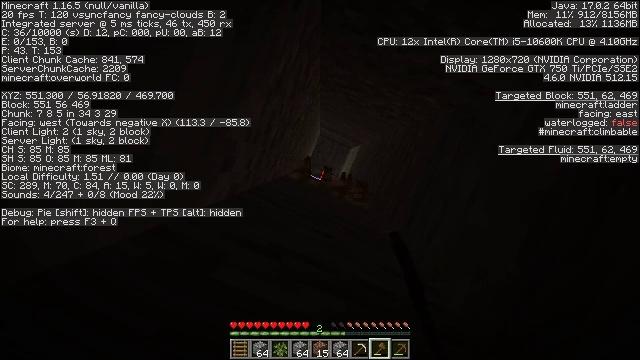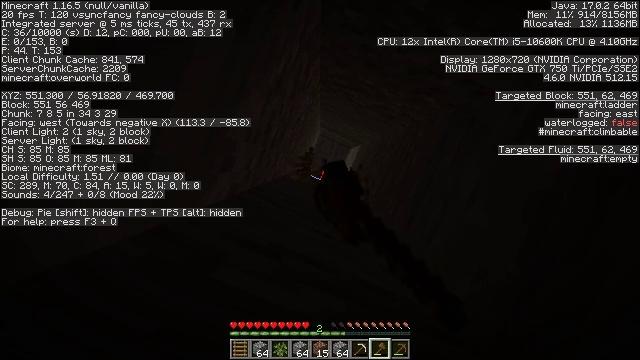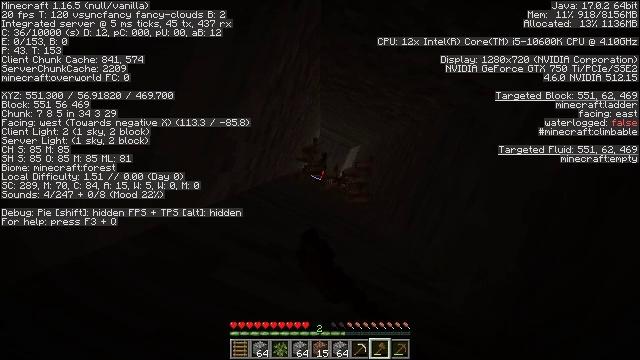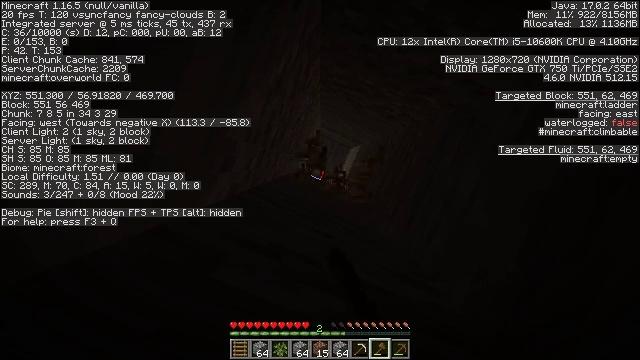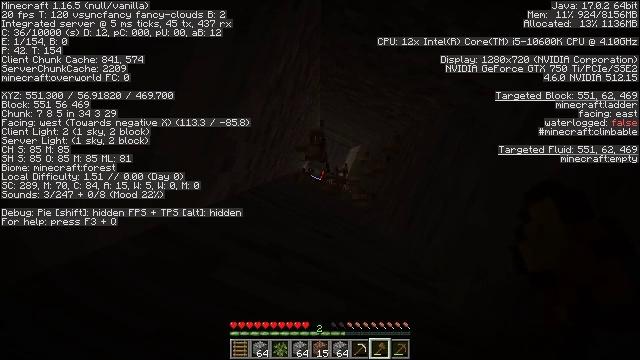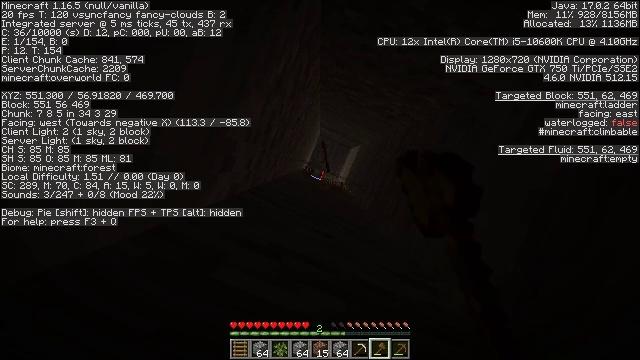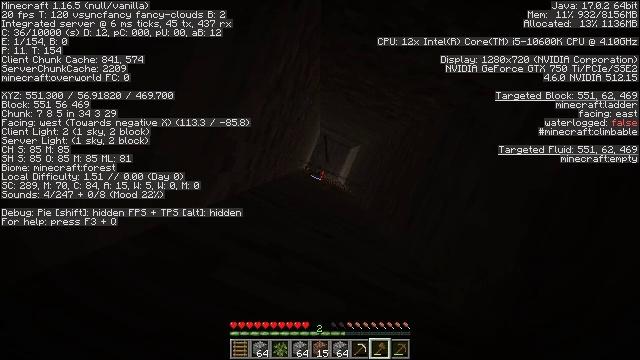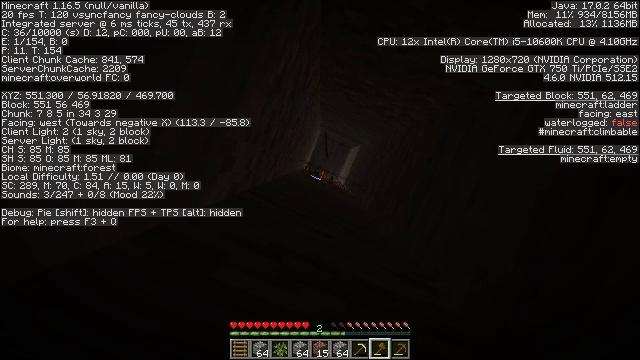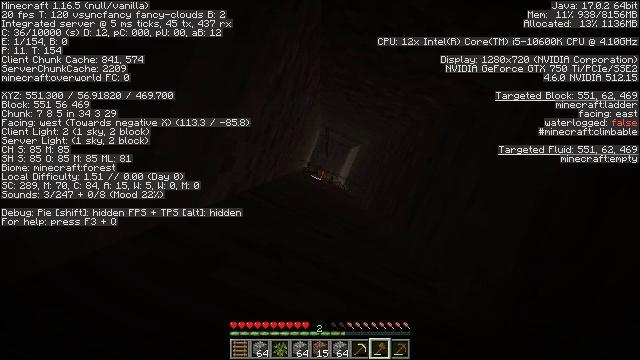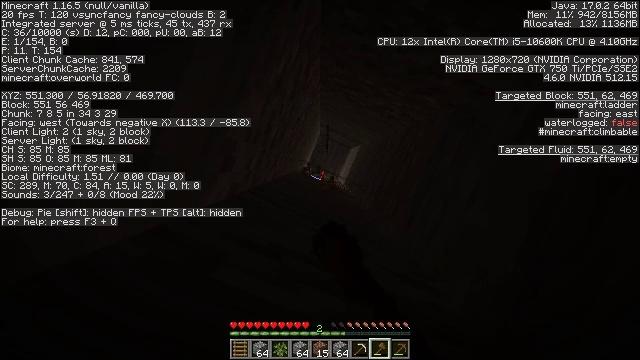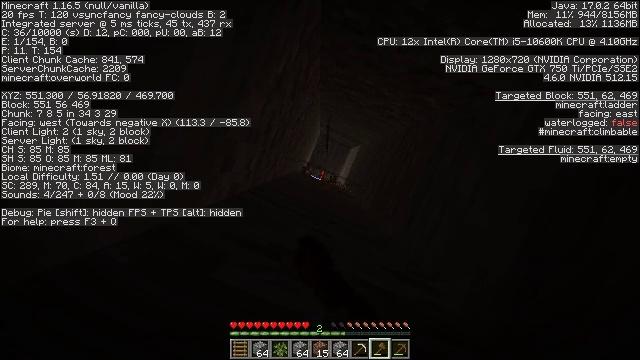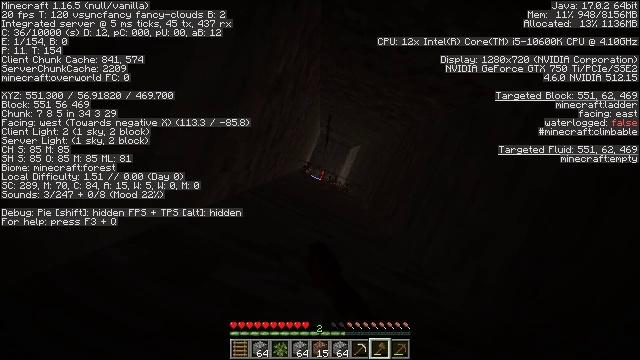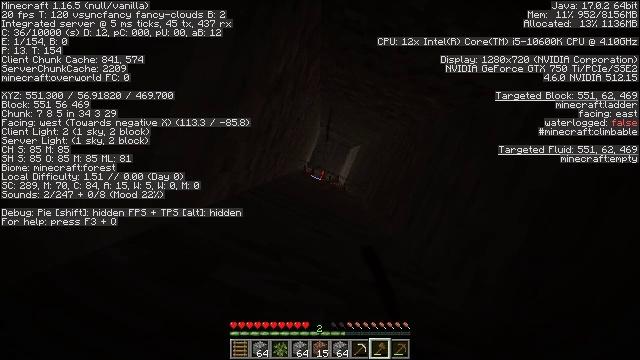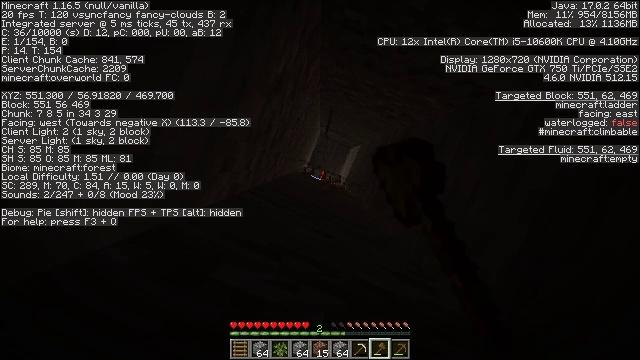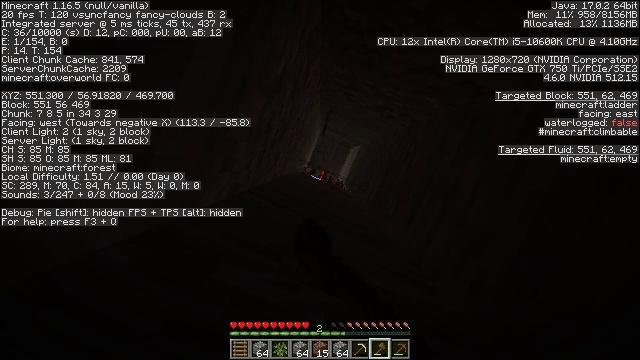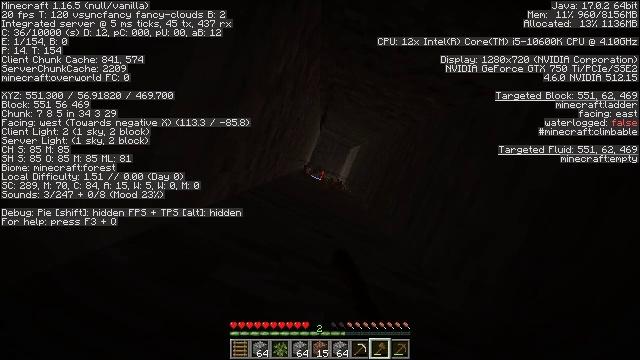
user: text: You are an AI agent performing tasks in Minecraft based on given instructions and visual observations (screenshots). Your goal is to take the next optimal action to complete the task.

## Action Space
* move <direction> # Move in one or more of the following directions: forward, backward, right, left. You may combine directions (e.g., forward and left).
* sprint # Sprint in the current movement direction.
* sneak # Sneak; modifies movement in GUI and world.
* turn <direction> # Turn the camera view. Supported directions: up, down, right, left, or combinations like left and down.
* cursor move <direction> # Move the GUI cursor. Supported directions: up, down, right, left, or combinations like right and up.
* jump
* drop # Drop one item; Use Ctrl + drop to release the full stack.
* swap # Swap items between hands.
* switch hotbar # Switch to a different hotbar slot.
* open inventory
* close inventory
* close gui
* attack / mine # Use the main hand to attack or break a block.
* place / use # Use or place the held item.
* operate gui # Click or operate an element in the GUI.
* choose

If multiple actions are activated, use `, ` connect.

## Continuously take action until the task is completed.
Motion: motion action
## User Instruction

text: Disassemble the ladder.
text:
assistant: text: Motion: sneak, attack / mine
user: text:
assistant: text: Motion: sneak, attack / mine
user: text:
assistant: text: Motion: sneak, attack / mine
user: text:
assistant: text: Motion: sneak, attack / mine
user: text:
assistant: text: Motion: sneak, attack / mine
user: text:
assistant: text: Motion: sneak, attack / mine
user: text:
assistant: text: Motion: sneak, attack / mine
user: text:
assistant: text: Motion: sneak, attack / mine
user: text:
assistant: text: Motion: sneak, attack / mine
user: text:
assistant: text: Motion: sneak, attack / mine
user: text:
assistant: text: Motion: sneak, attack / mine
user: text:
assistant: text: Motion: sneak, attack / mine
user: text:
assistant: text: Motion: sneak, attack / mine
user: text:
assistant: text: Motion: sneak, attack / mine
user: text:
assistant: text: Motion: sneak, attack / mine
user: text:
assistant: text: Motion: sneak, attack / mine
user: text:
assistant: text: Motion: sneak, attack / mine
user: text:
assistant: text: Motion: sneak, attack / mine
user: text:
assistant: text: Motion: sneak, attack / mine
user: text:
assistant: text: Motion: sneak, attack / mine
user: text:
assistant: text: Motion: sneak, attack / mine
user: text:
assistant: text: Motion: sneak, attack / mine
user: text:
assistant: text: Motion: sneak, attack / mine
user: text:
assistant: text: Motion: sneak, attack / mine
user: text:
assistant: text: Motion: sneak, attack / mine
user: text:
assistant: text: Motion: sneak, attack / mine
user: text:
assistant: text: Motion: sneak, attack / mine
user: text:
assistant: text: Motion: sneak, attack / mine
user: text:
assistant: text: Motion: sneak, attack / mine
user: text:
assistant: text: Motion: sneak, attack / mine